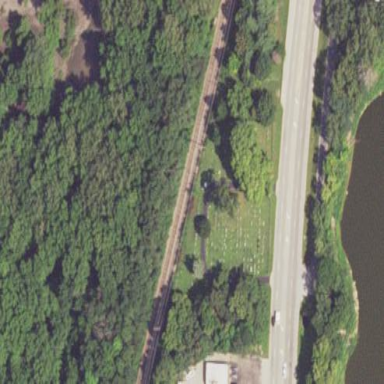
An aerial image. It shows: Cemetery.